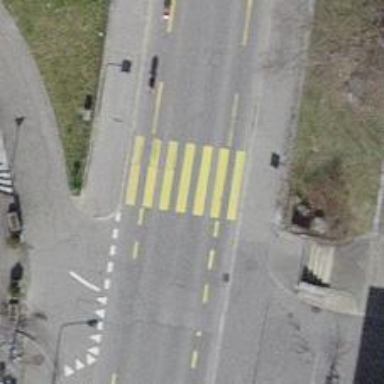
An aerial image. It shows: Marked zebra crossing on the road.